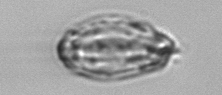
Label: Katodinium_or_Torodinium